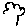
Label: tree